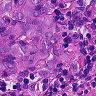
Metastatic tissue present: yes